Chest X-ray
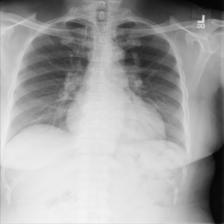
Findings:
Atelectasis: negative
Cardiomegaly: positive
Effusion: negative
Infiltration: negative
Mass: negative
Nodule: negative
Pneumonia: negative
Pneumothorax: negative
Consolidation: negative
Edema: negative
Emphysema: negative
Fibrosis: negative
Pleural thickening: negative
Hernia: negative